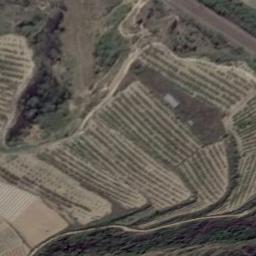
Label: terrace